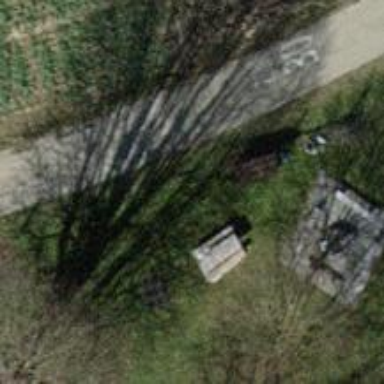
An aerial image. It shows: Picnic table located in leisure land area.